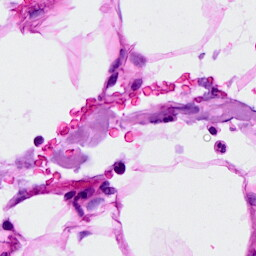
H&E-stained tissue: Breast